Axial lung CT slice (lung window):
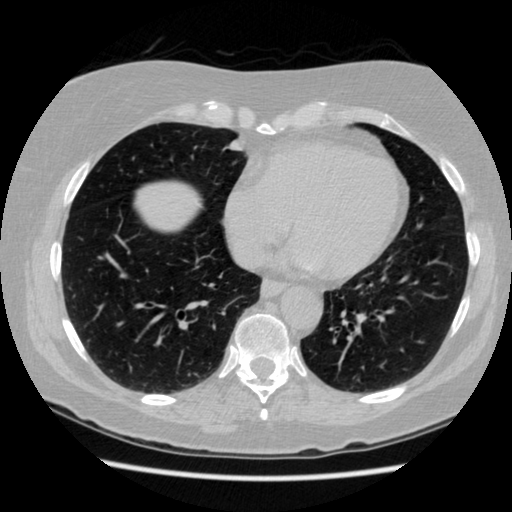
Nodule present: no